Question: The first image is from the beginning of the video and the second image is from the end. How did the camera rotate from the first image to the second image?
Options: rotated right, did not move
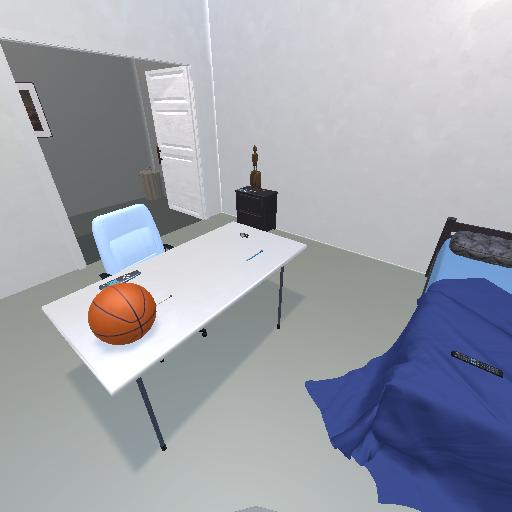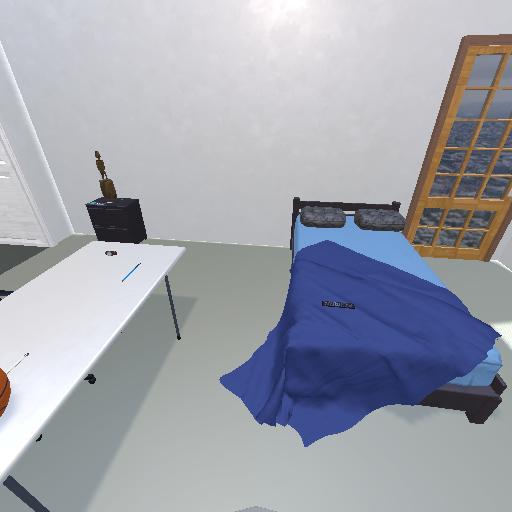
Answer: rotated right